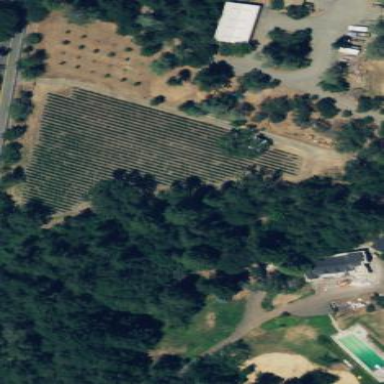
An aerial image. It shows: Vineyard growing wine grapes.